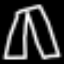
Label: pants